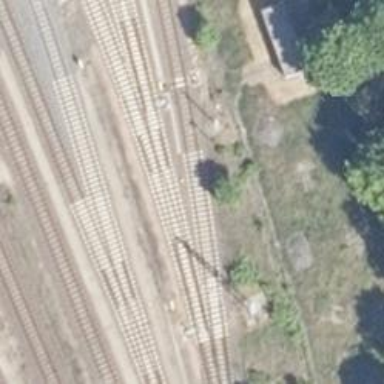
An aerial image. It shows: Railway yard in service.